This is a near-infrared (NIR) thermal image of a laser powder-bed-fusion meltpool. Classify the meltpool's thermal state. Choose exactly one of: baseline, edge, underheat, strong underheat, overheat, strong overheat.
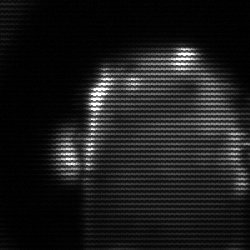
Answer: baseline